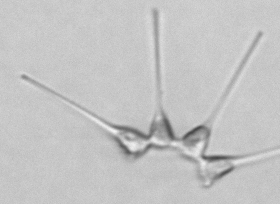
Label: Asterionellopsis_glacialis